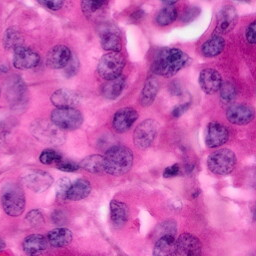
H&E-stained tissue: Pancreatic